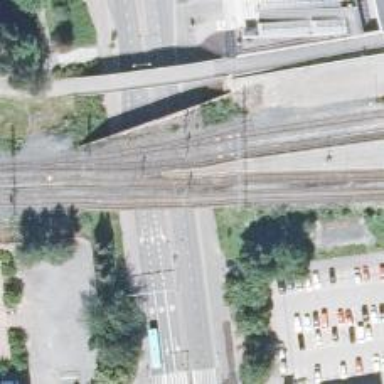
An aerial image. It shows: Railway signal.